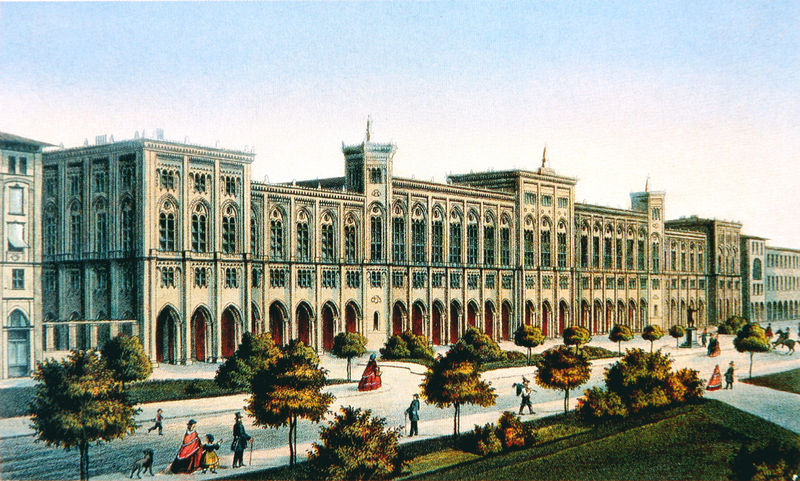
Titel: Regierungsgebäude am Maximiliansforum in München, in der Maximilianstraße 39, Ansicht von SW
Künstler: Friedrich Bürklein
Standort: München
Institution: Stadtmuseum, Graphische Sammlung
Schlagwörter: baum, blau, gemälde, himmel, mann, schatten, weiß, wolken, bäume, frauen, gelb, grün, menschen, ocker, stadt, bunt, damen, fenster, frau, hell, kleid, licht, männer, pfeiler, strasse, säulen, tür, zeichnung, dach, gebäude, gras, haus, hund, park, rasen, rot, schloss, weg, wiese, herren, leute, malerei, zylinder, gericht, architektur, lang, mensch, bild, natur, busch, büsche, sonne, sträucher, familie, kind, mutter, personen, front, gotik, kinder, pferd, pferde, reiter, turm, garten, klar, ansicht, bogen, fassade, italien, man, passage, passanten, perspektive, türen, vedute, gehstock, farben, leer, allee, grafik, graphik, hecke, spazieren, pilaster, figuren, rundbogen, promenade, spielen, detail, symmetrie, tor, galerie, bögen, eingang, loggia, berlin, bürgersteig, gehsteig, türme, münchen, palast, laufgang, palazzo, spaziergang, denkmal, symmetrisch, stich, gross, gehweg, bahnhof, koloriert, spazierstock, heiter, rathaus, darstellung, flanieren, arkaden, portal, tore, biedermeier, skulpturen, risalit, spitzbogen, spitzbögen, repräsentation, oberbayern, historismus, alle, grünfläche, geschosse, strassse, spaziergänger, grü, familien, masswerk, geschoss, gel, boulevard, flachdach, mittelrisalit, profanbau, risalite, okulus, gartenanlage, maximilian, gliederung, neoklassizismus, genau, imposant, maximilianstraße, neogotik, prachtstrasse, regierung, neugotisch, stadtarchitektur, neogotisch, kaufhaus, vierjahreszeiten, trum, staffelung, gleichförmig, historizismus, masswerfenster, passagen, petersburg, sankt petersburg, vielachsiges gebäude, stradt, gebude, ngrün, pastellmalerei, 19. jahrhundert, 1900, bahnhof historismus steine lithografie, gebäudde, großstadat, gestock, spanziergang, biedr